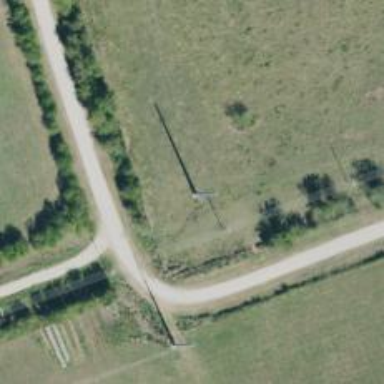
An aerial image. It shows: Power pole.